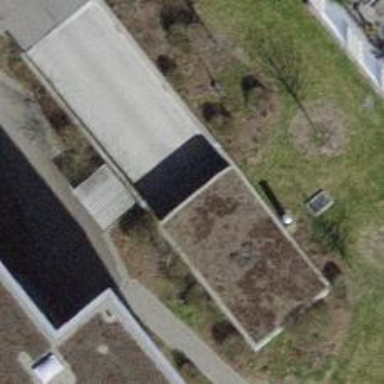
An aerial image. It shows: Parking entrance.